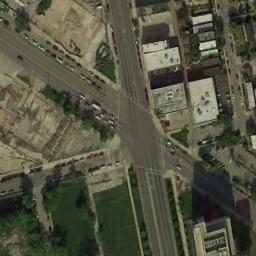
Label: intersection